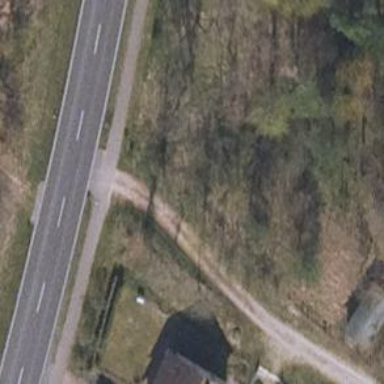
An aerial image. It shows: Emergency access point on the road.